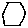
Label: hexagon